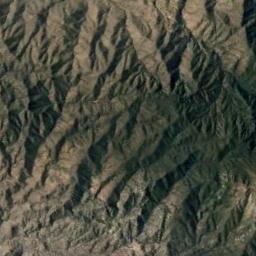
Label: mountain